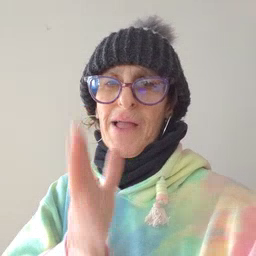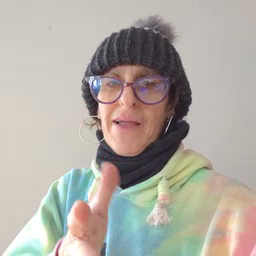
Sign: grandma